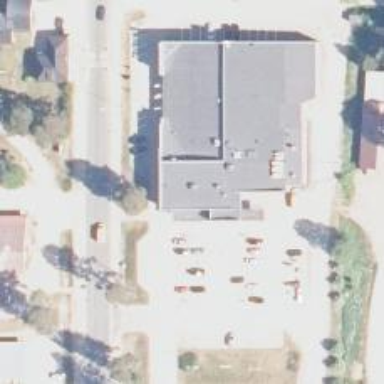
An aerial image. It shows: Pharmacy providing healthcare services.